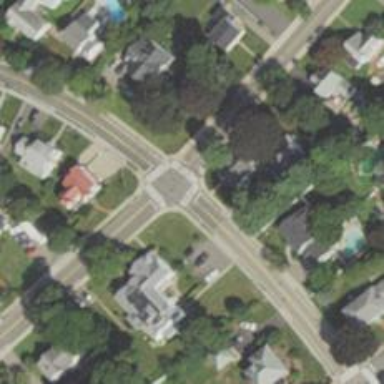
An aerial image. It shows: Marked road crossing.